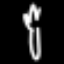
Label: fork